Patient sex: M
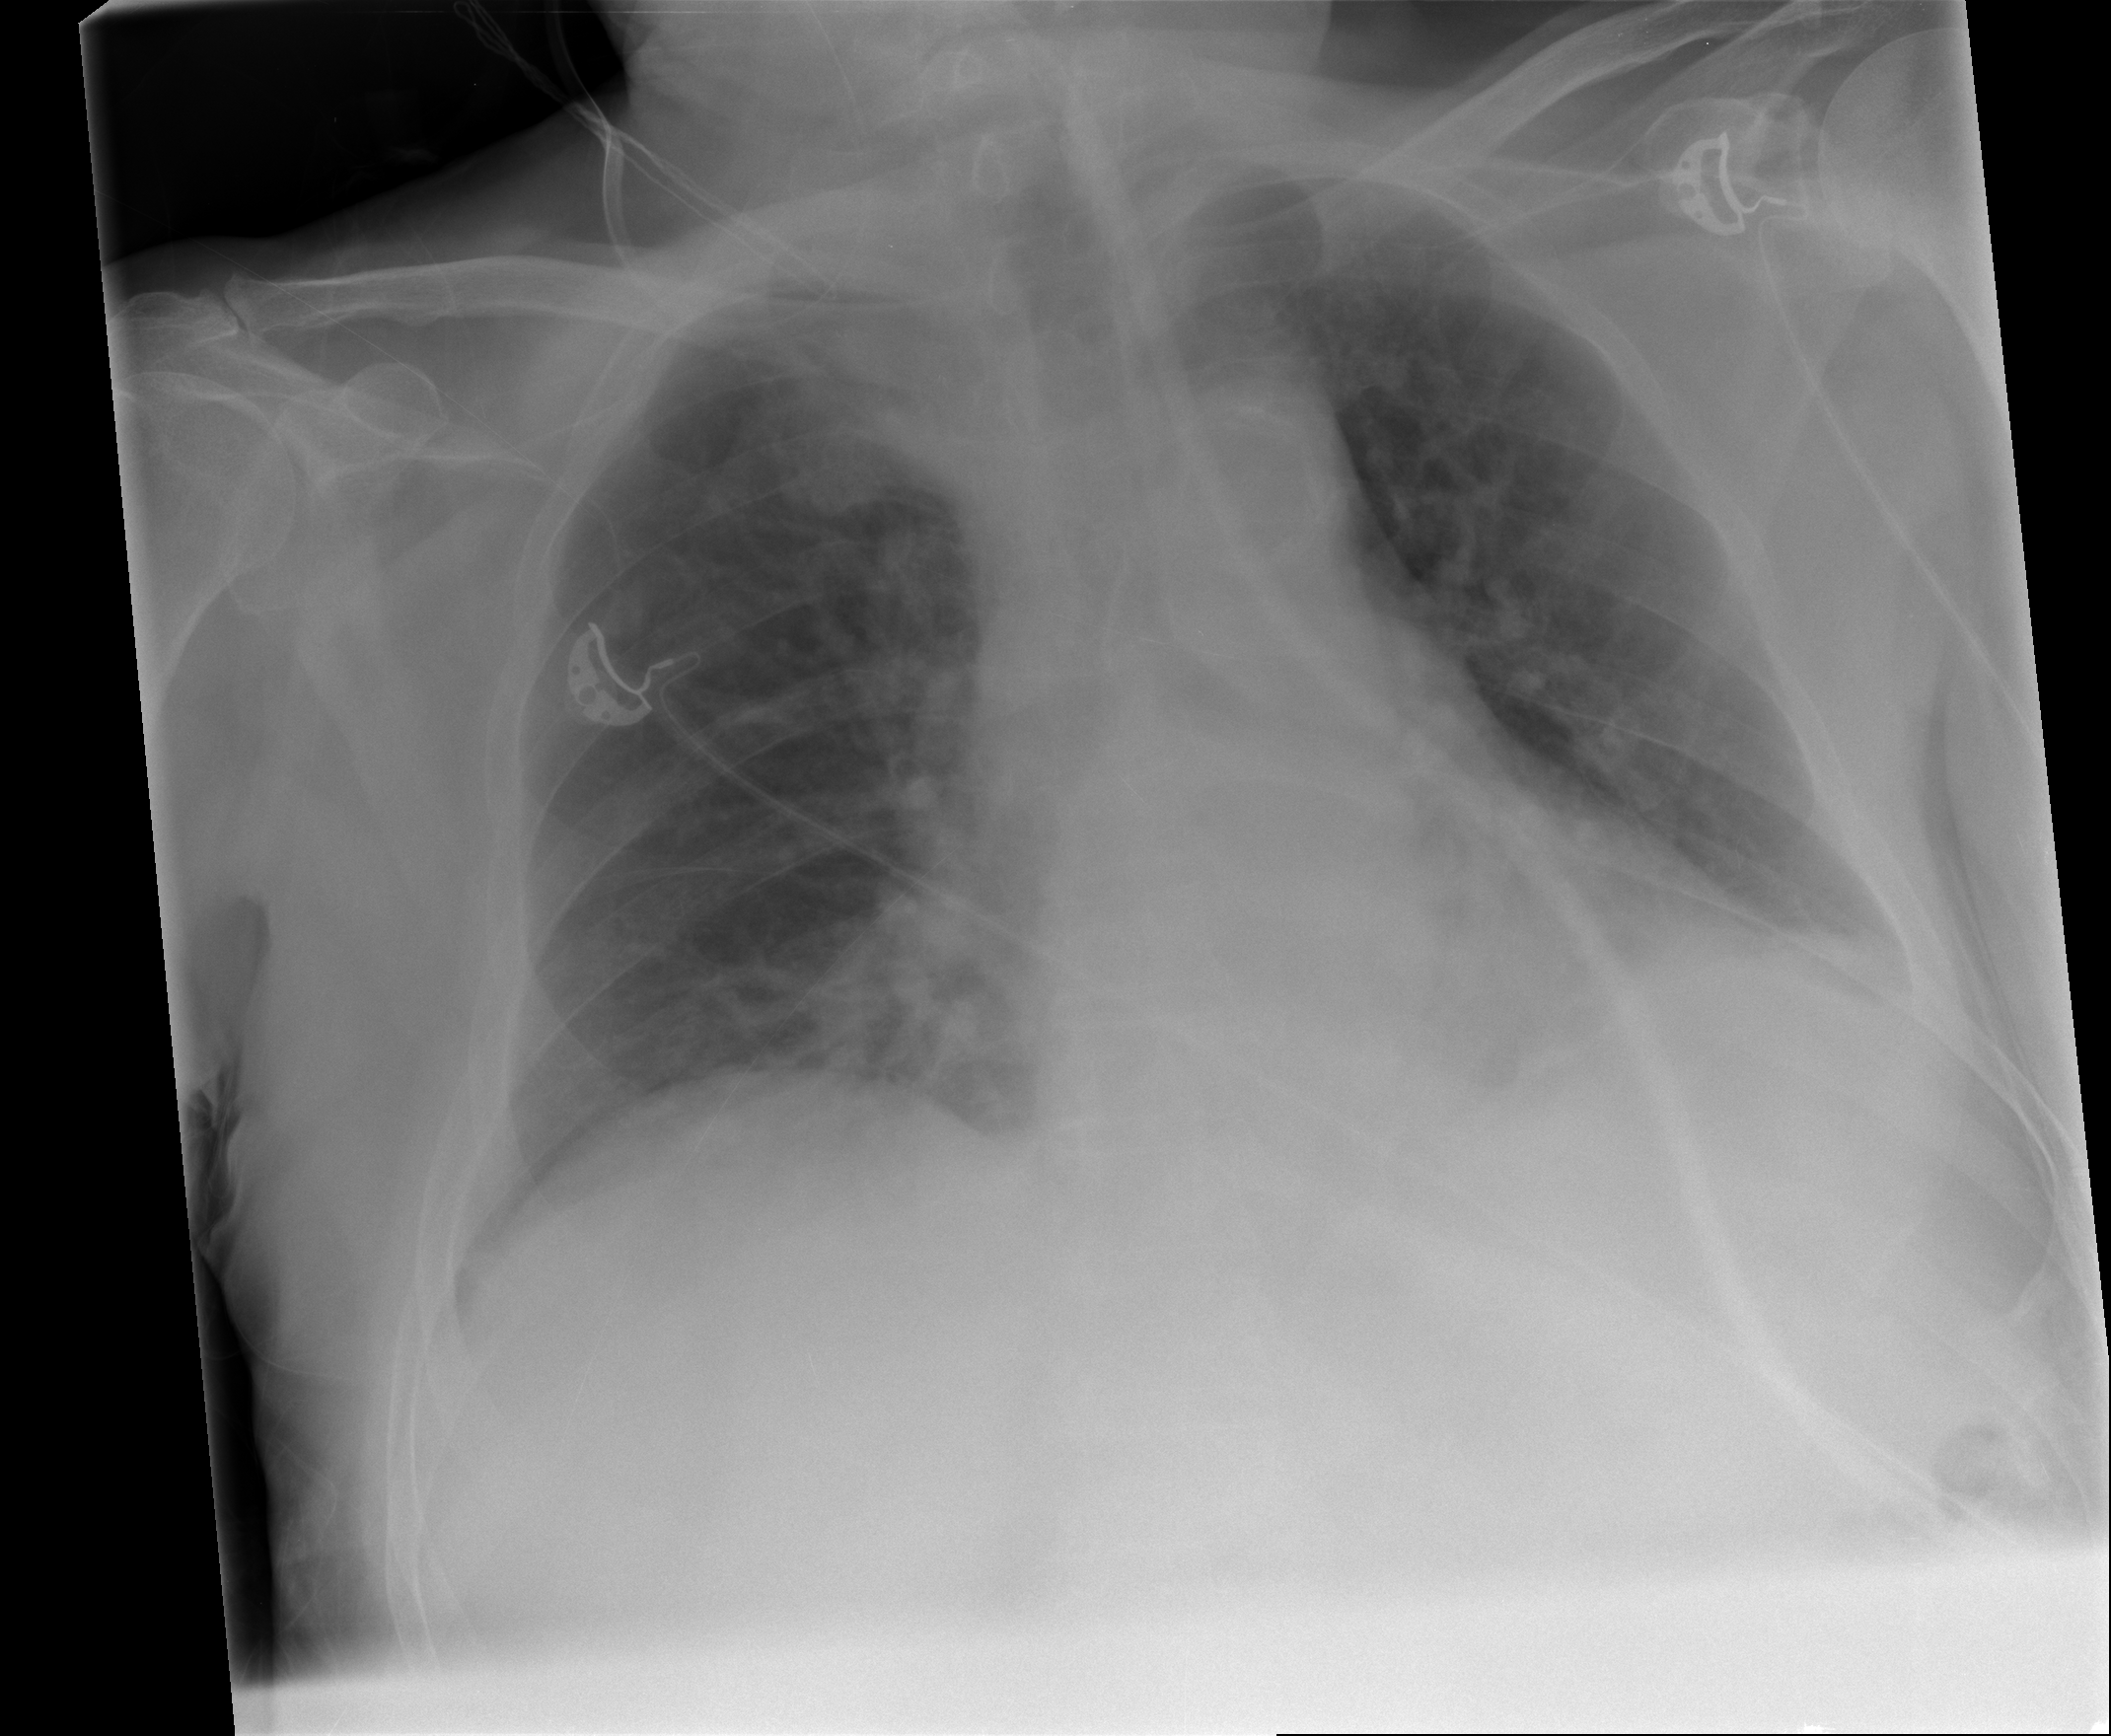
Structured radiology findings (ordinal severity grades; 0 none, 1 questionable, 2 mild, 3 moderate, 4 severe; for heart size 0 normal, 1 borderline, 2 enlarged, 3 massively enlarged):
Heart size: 0
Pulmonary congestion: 0
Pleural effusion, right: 0
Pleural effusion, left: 1
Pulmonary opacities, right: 0
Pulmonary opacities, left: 0
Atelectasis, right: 0
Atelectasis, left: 1